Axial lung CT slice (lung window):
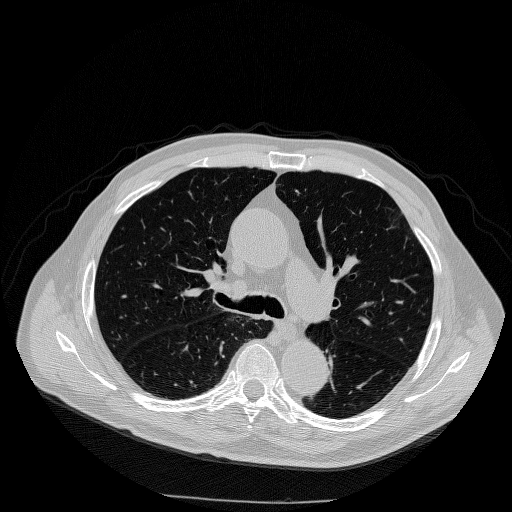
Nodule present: no